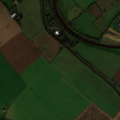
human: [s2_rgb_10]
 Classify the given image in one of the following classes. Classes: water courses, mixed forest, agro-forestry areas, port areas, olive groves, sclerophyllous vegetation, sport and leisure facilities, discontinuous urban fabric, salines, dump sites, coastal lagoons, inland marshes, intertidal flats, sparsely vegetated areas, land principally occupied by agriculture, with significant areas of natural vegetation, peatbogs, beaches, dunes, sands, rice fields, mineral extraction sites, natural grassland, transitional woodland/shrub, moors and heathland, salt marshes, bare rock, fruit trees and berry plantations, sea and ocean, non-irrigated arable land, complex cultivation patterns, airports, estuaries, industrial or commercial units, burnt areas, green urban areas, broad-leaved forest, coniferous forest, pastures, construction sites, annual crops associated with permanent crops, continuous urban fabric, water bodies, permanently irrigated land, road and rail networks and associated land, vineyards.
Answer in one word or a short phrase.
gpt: sport and leisure facilities, non-irrigated arable land, pastures